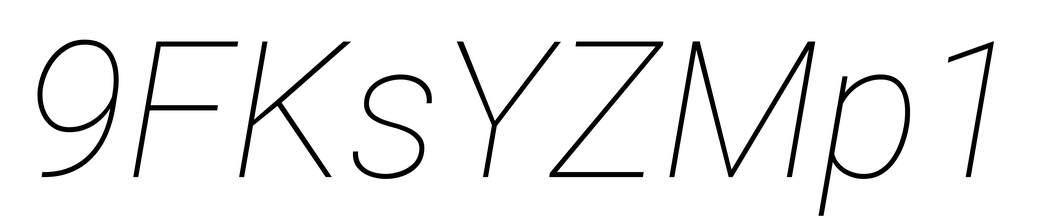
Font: Roboto-Italic_Thin_Italic